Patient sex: M
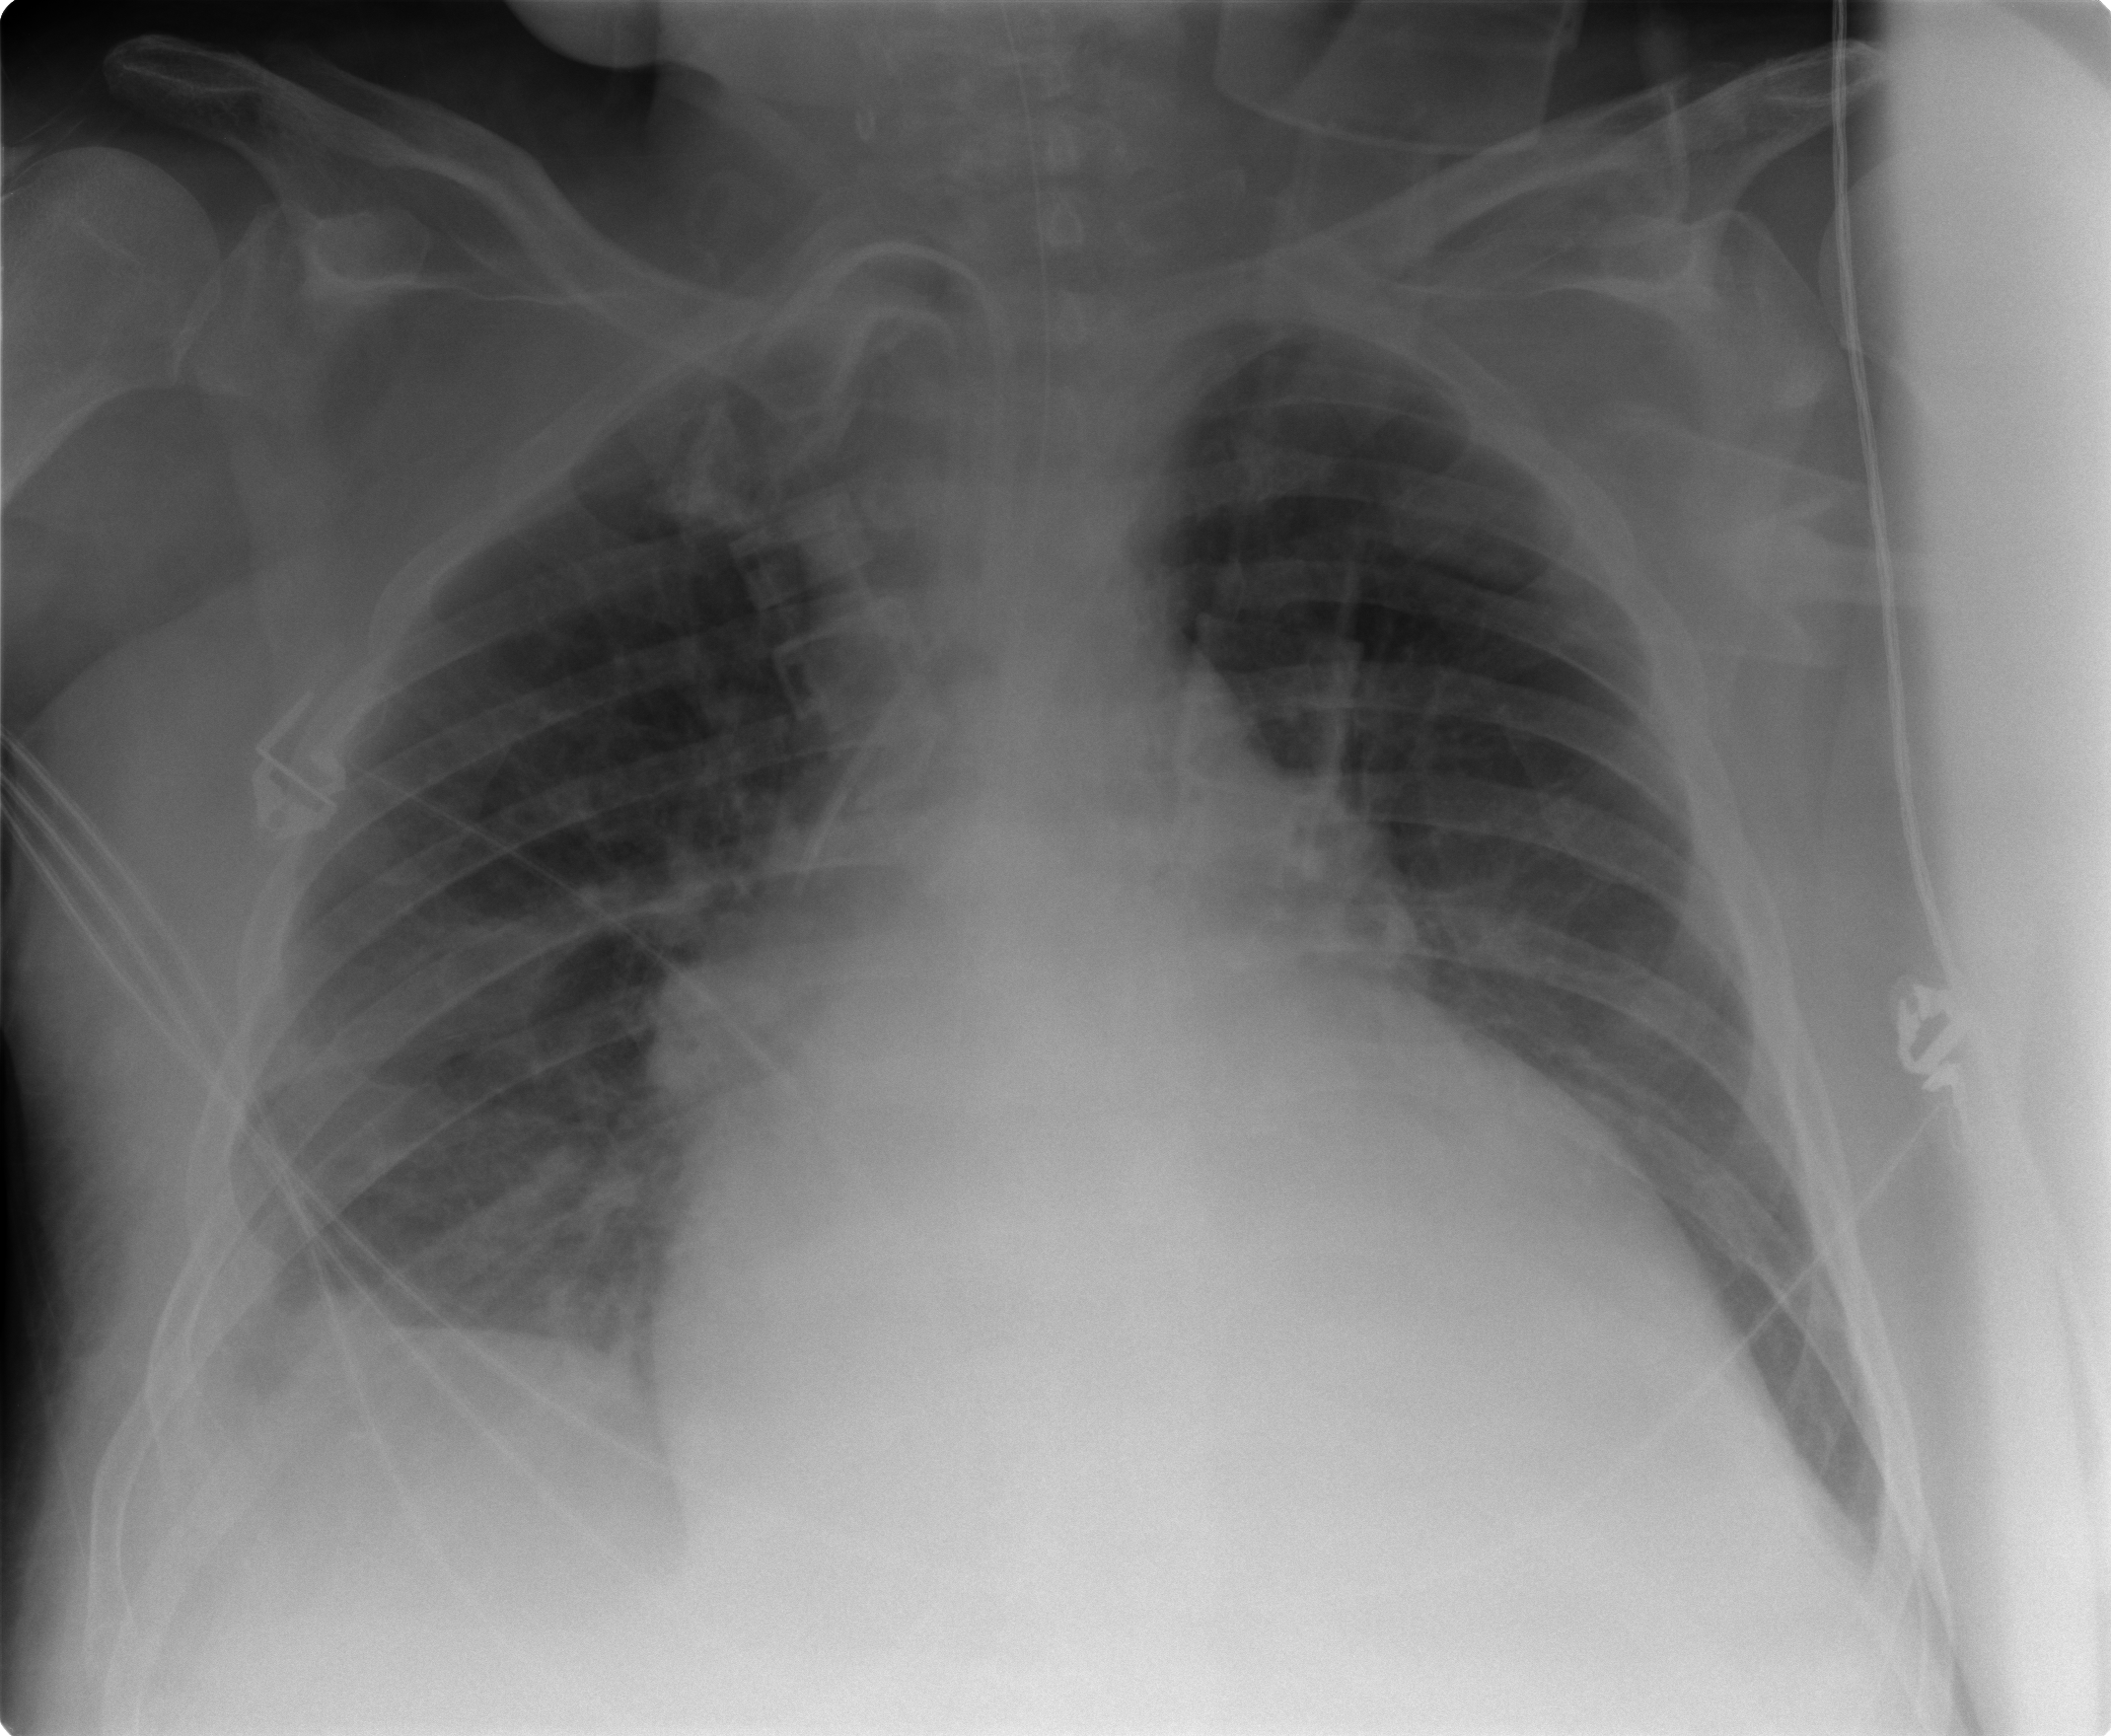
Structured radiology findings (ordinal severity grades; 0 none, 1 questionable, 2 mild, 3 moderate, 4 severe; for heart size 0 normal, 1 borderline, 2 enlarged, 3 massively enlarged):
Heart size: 2
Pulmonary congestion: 1
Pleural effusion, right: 2
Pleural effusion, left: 0
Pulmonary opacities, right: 1
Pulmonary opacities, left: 0
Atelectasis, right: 2
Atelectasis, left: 0